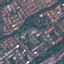
Land use / land cover class: Residential